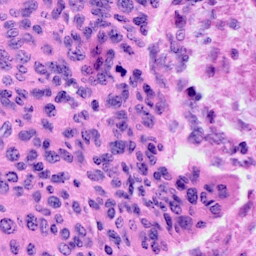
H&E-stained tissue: Cervix